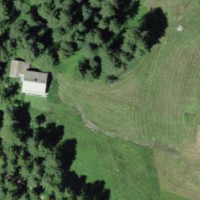
EUNIS habitat code: 26
Species observed at this site:
Papilio machaon
Zootoca vivipara
Boloria titania